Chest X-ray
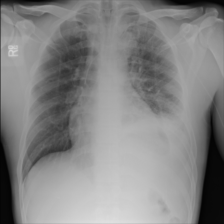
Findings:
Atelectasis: negative
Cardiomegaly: negative
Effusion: negative
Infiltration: negative
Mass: positive
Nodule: negative
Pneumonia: negative
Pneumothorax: negative
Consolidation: negative
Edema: negative
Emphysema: negative
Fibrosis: negative
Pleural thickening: negative
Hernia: negative